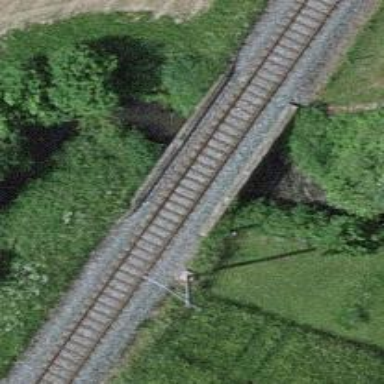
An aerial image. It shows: Bridge over electrified railway with contact line.